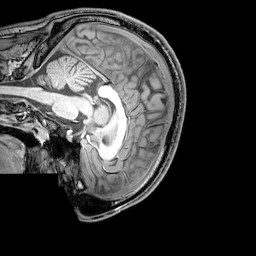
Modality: T1w
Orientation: sagittal
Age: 22
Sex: male
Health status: healthy
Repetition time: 0.081 s
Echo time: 0.037 s